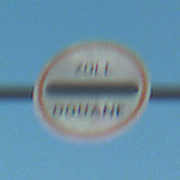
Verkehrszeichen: Zollstelle
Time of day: SunriseSunset
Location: Outdoor (RoadRail)
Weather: PartlyCloudy
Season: NotSpecified
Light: Natural